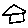
Label: house